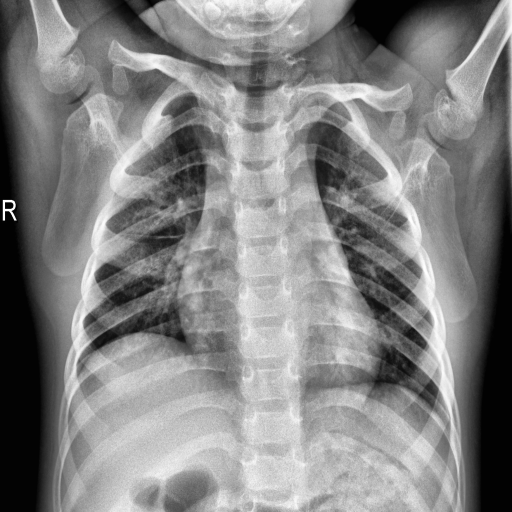
Finding: NORMAL